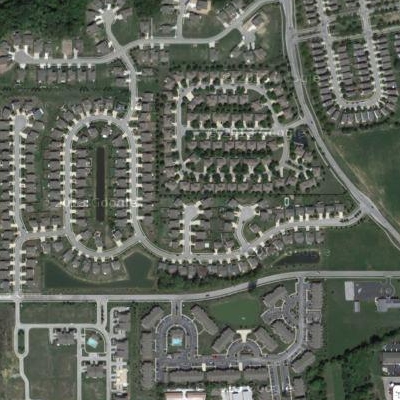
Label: fResident